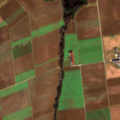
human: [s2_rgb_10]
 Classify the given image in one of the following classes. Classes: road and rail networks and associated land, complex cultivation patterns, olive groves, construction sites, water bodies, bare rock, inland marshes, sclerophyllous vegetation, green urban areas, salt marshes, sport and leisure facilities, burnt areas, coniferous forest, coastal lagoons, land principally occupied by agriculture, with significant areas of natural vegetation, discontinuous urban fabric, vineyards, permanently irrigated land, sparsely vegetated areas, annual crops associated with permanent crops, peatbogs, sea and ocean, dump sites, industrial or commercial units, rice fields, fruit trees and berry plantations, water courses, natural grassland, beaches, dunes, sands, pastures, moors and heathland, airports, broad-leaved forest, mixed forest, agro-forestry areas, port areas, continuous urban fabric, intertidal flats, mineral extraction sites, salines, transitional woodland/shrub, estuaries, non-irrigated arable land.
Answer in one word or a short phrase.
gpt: non-irrigated arable land